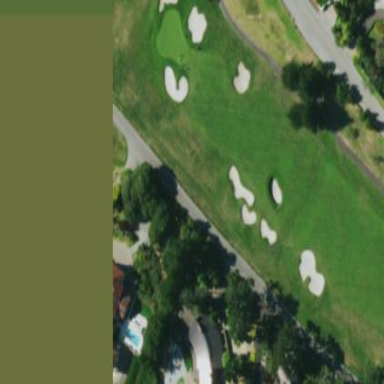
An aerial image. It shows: Area of rough grass used for golf.